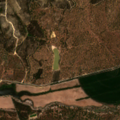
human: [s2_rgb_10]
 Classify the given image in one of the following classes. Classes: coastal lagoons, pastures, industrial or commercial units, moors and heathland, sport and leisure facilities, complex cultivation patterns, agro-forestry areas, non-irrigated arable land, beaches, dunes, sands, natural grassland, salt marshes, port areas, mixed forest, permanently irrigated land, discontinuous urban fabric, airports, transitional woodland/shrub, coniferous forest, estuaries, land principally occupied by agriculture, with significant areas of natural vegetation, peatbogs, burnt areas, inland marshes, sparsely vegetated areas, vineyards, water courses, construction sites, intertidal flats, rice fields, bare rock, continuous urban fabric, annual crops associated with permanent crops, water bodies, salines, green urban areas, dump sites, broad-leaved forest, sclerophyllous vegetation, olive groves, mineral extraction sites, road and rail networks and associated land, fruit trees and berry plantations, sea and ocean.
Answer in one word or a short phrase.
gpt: permanently irrigated land, broad-leaved forest, mixed forest, transitional woodland/shrub